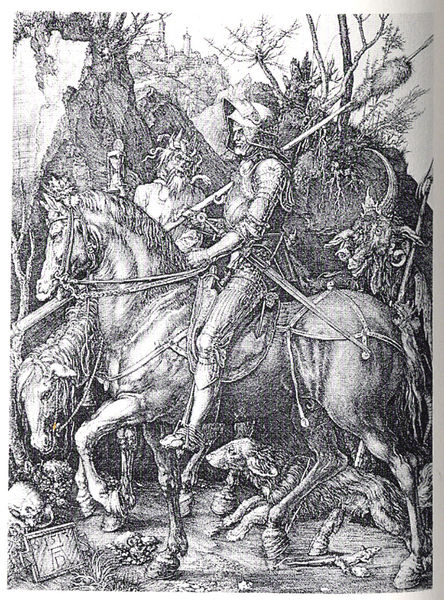
Titel: Ritter, Tod und Teufel
Künstler: Albrecht Dürer
Institution: (Seriendruck)
Schlagwörter: mann, weiß, bäume, äste, grau, profil, schwarz, hund, schädel, tod, signatur, renaissance, wald, pferd, pferde, reiter, ritt, sattel, zügel, grafik, krieg, schlacht, lanze, schaf, traum, druck, monogramm, stich, schwarzweiß, schwert, soldat, waffe, degen, helm, dämon, ritter, jagd, rüstung, totenkopf, fegefeuer, hölle, niederlage, teufel, pan, krieger, speer, gestrüpp, dürer, kupferstich, phantasie, ziege, ungeheuer, michael, zelt, geist, hexe, gehörnt, söldner, antonius, 1500, hese, schöacht, riiter, teifel, dürer tod teufel albrecht